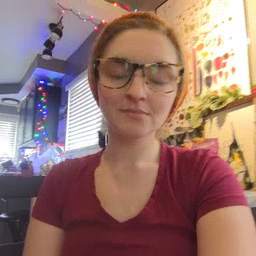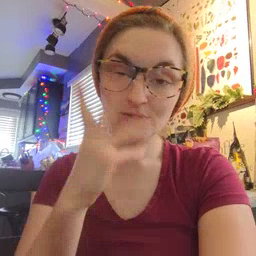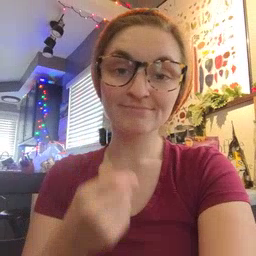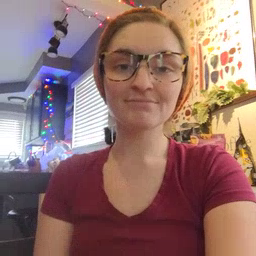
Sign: pretty